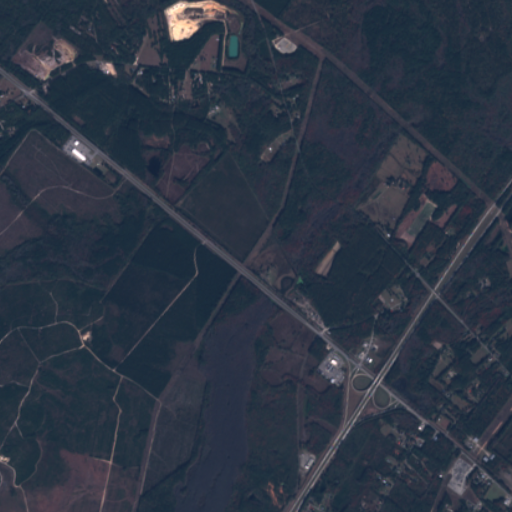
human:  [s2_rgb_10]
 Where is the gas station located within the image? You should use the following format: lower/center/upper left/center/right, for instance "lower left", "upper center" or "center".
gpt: The gas station is located in the lower right of the image.
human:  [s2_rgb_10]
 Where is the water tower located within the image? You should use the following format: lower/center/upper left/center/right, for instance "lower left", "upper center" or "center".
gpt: The water tower is located in the lower right of the image.
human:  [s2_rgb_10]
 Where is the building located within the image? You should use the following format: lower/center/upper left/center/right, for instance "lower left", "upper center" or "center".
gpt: The building is located in the lower right of the image.
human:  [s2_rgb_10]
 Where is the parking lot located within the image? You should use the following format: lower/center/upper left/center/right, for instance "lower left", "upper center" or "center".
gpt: There is no parking lot in the image.